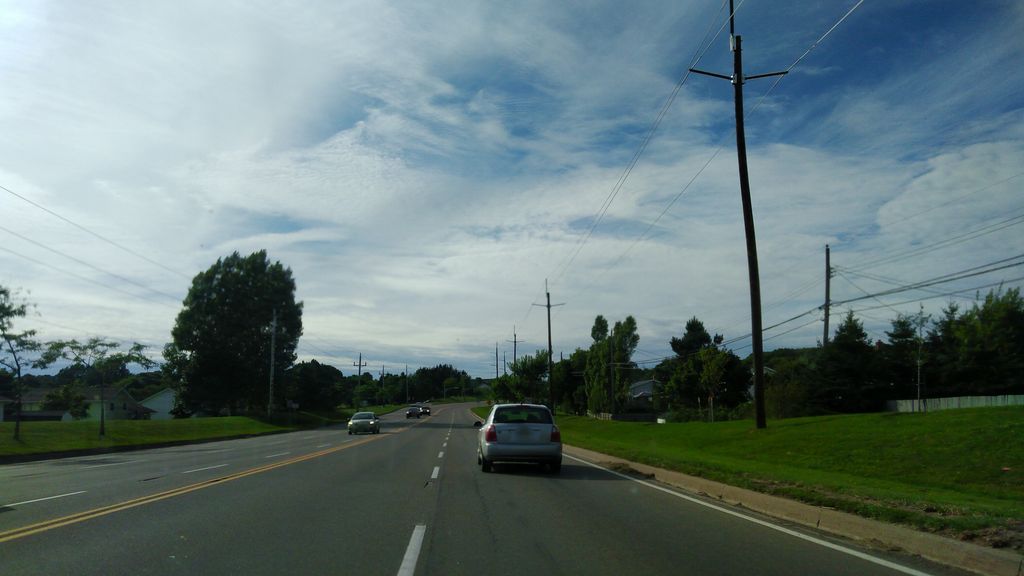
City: charlottetown